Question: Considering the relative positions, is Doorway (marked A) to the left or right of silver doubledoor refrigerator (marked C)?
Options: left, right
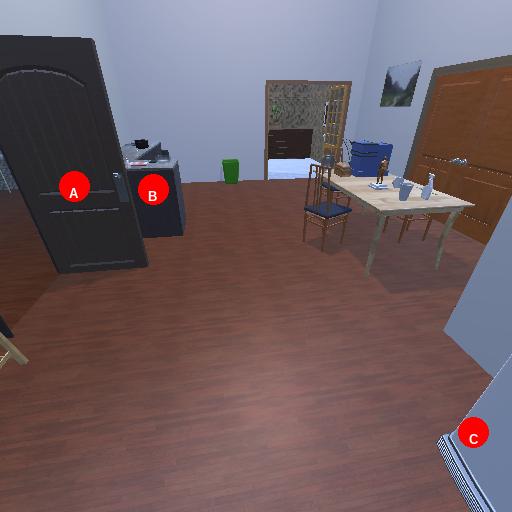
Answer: left